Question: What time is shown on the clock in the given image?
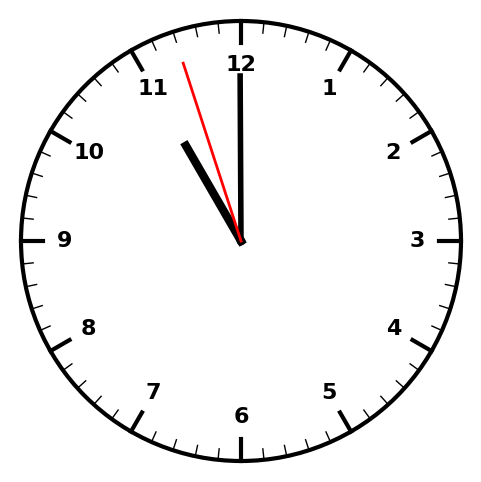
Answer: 10:59:57